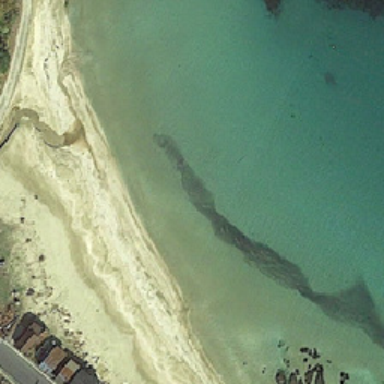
The yellow beach lies between the green sea and the curved road .